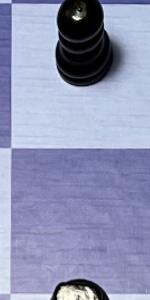
Label: Empty